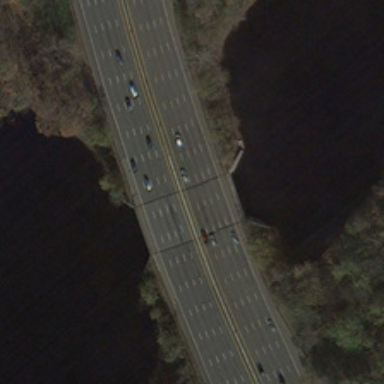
There are a lot of cars on the bridge .